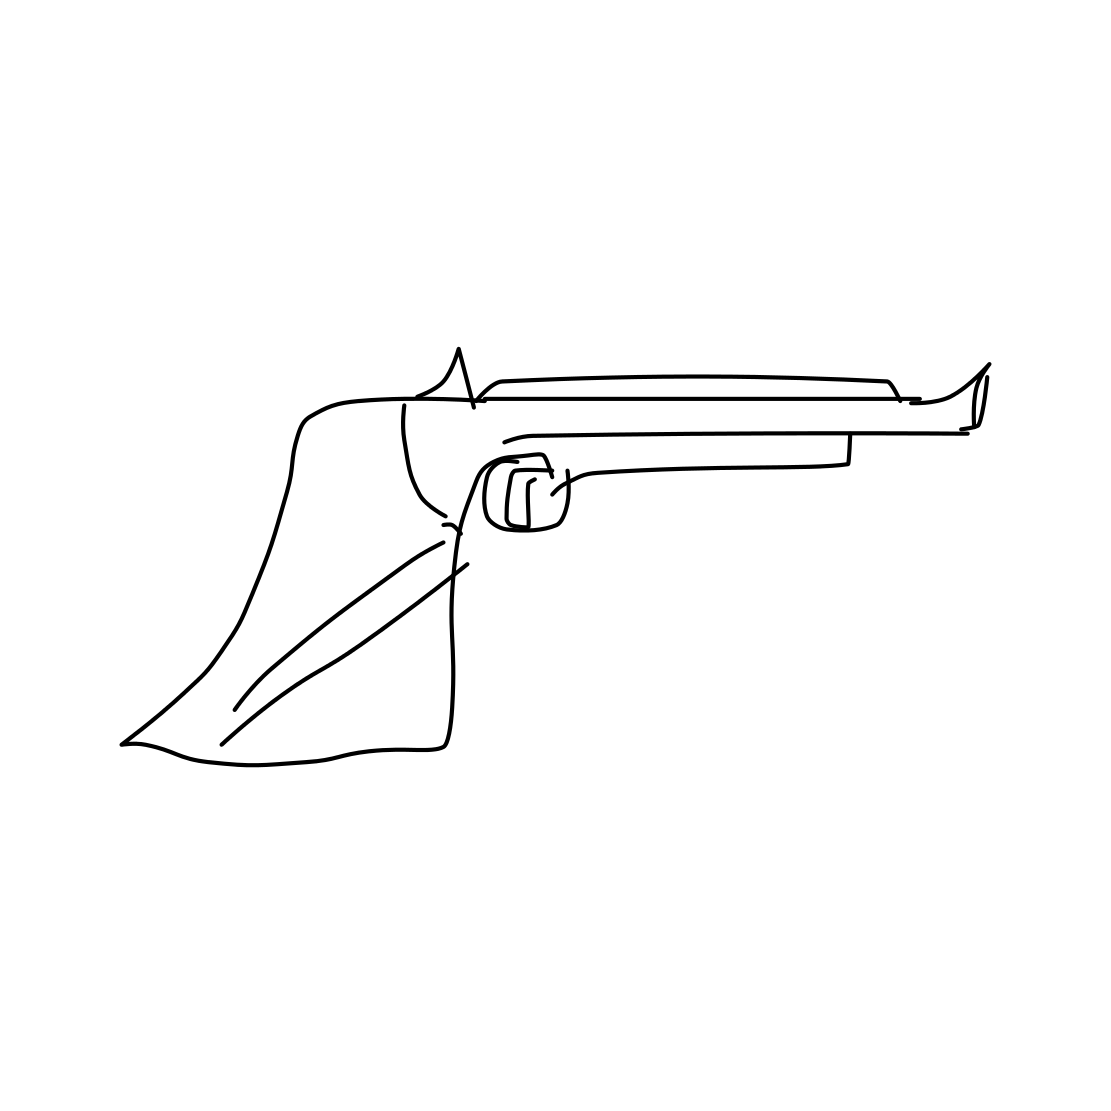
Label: revolver